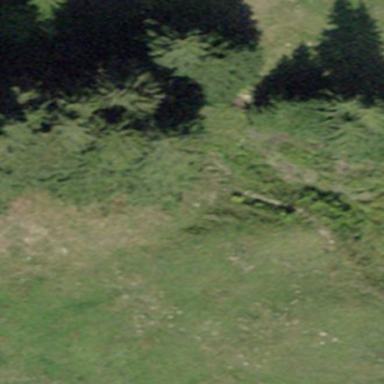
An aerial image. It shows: Forest area.